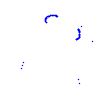
Particle: proton